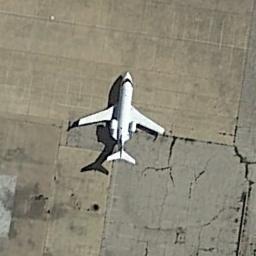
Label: airplane